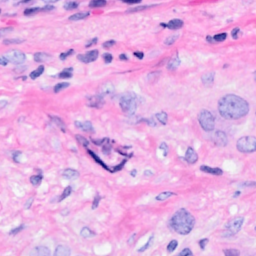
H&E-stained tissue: Breast